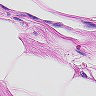
Metastatic tissue present: no